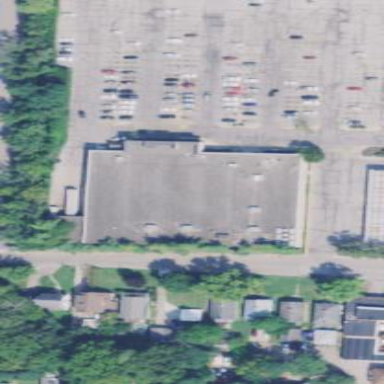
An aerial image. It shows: Building that houses supermarket.